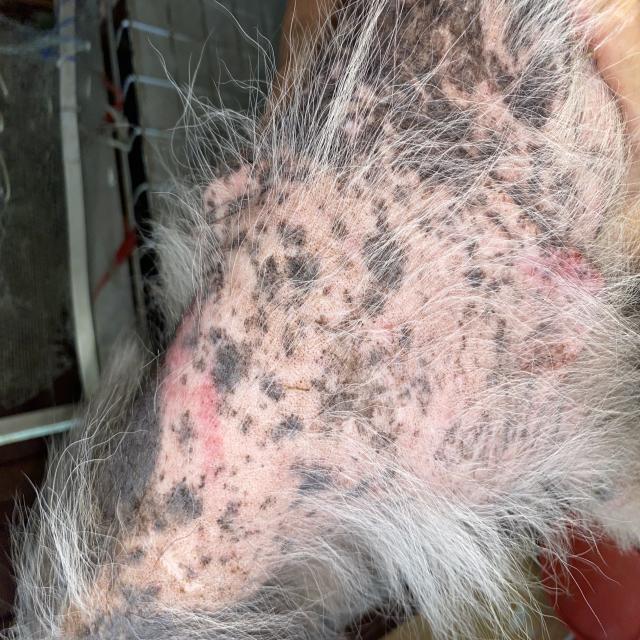
Canine demodicosis (Demodex mange) — caused by Demodex canis mites. Presents with alopecia, follicular papules, pustules, and comedones. Often localized on face and forelimbs.